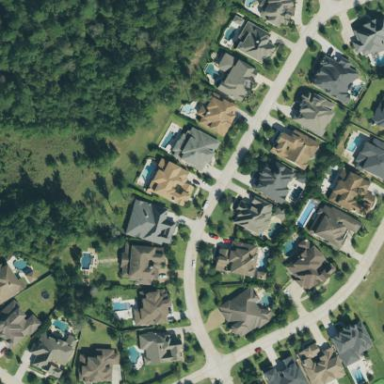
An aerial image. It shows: Residential area within neighborhood.